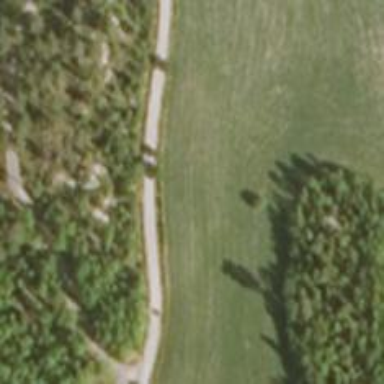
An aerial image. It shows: Unclassified road.